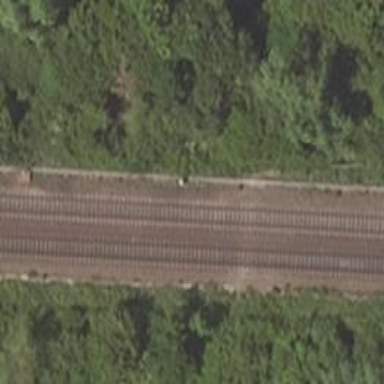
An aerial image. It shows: Railway signal.